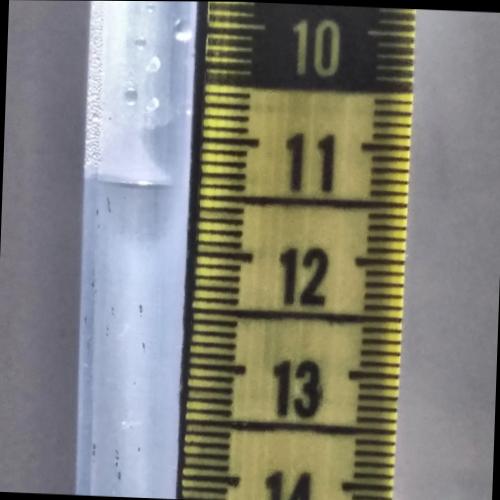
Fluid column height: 11.4 cm